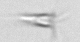
Label: Calciopappus